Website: home-depot
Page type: customer-info-address
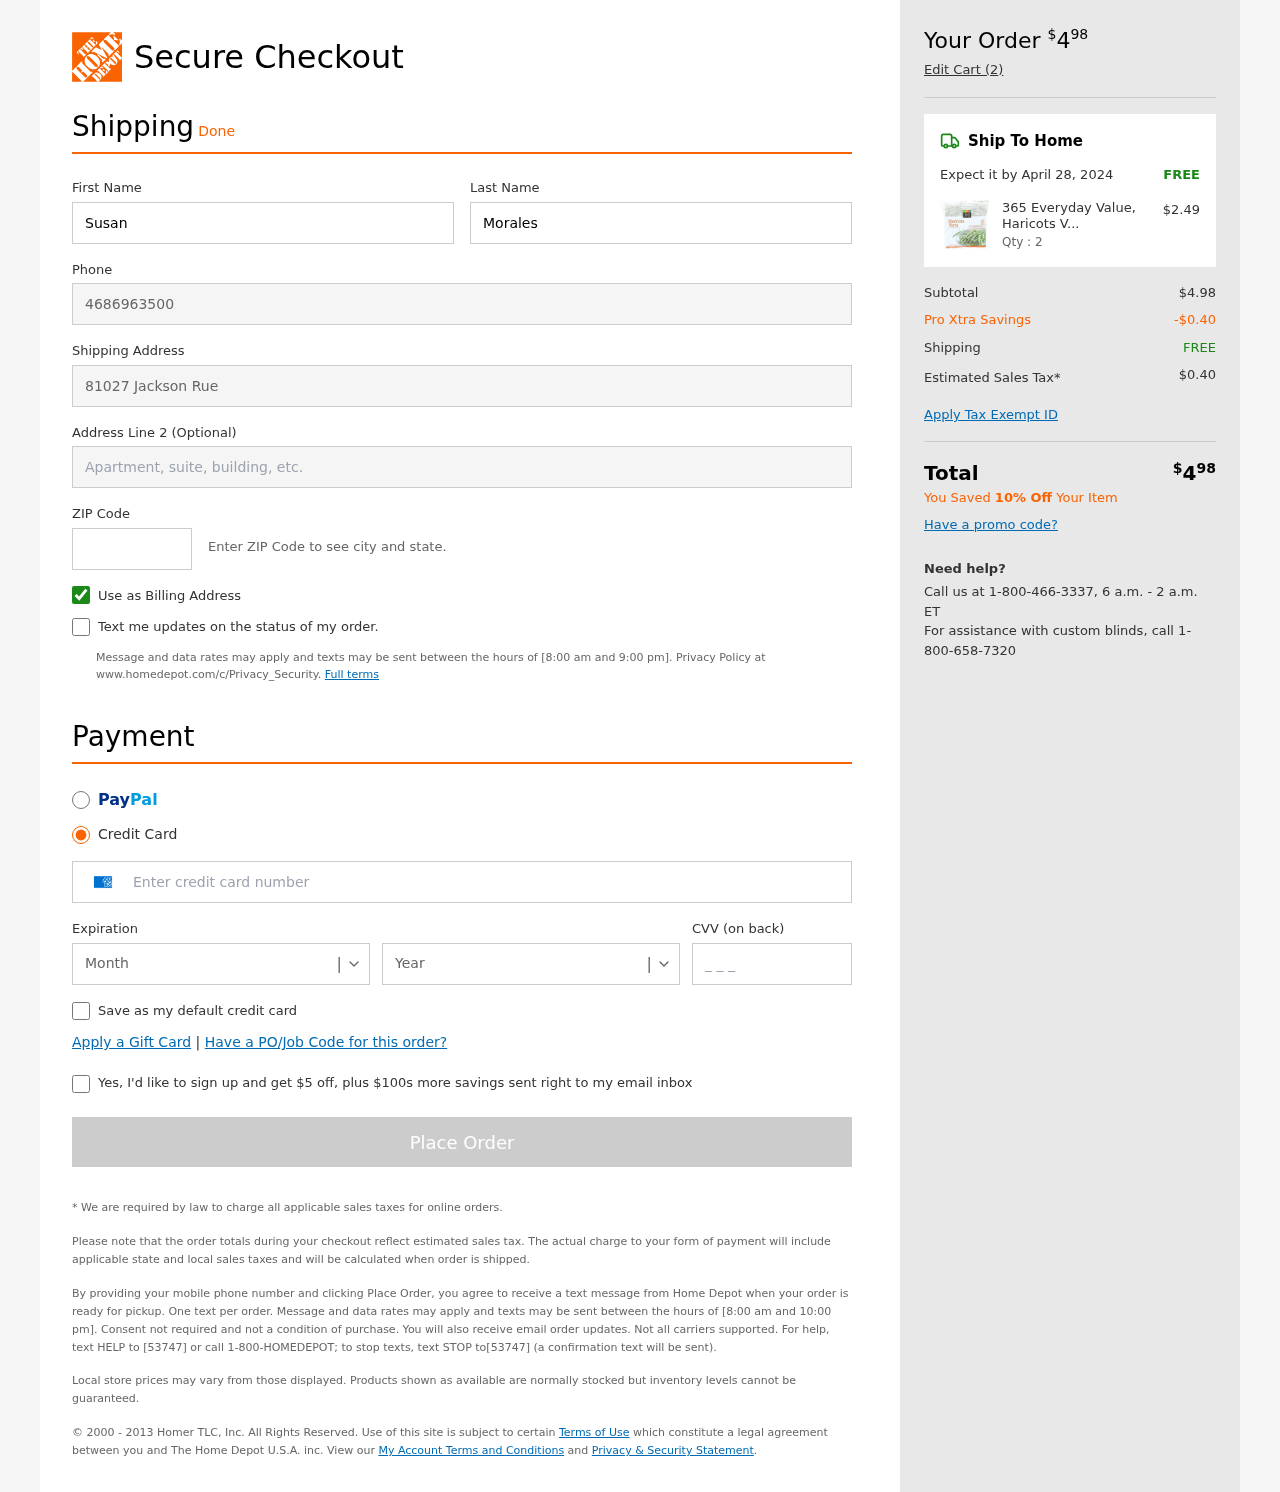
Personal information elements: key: PII_CARD_CVV
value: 8795
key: PII_CARD_EXPIRY_MONTH
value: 08
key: PII_CARD_EXPIRY_YEAR
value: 28
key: PII_CARD_NUMBER
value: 3479 8753 6728 603
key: PII_FIRSTNAME
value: Susan
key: PII_LASTNAME
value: Morales
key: PII_PHONE
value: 4686963500
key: PII_POSTCODE
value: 31147
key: PII_STREET
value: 81027 Jackson Rue
Product elements: key: PRODUCT1_NAME
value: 365 Everyday Value, Haricots Verts (Extra Fine Green Beans), 16 oz, (Frozen)
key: PRODUCT1_PRICE
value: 2.49
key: PRODUCT1_QUANTITY
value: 2
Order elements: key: ORDER_TOTAL
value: $498
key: ORDER_NUM_ITEMS
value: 2
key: ORDER_DELIVERY_DATE
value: April 28, 2024
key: ORDER_SHIPPING_COST
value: FREE
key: ORDER_SUBTOTAL
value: $4.98
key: ORDER_DISCOUNT
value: -$0.40
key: ORDER_SHIPPING_COST2
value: FREE
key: ORDER_TAX
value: $0.40
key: ORDER_TOTAL2
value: $498
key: ORDER_SAVINGS_MESSAGE
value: You Saved 10% Off Your Item